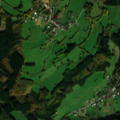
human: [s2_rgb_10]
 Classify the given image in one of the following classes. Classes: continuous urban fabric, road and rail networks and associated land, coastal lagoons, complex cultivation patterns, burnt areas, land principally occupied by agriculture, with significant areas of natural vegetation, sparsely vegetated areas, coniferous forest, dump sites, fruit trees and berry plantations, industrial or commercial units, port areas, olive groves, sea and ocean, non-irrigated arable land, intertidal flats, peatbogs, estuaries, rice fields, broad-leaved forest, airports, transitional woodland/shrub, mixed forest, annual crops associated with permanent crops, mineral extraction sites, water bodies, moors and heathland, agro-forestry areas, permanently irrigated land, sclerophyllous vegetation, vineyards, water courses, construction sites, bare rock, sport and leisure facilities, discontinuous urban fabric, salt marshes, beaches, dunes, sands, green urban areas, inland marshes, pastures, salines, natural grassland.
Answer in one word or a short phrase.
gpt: discontinuous urban fabric, pastures, land principally occupied by agriculture, with significant areas of natural vegetation, mixed forest